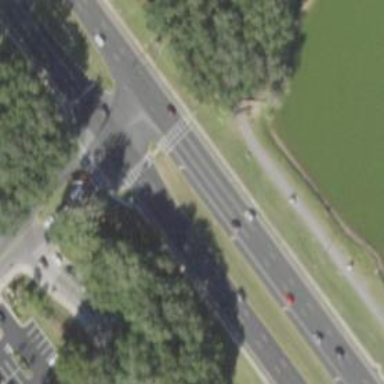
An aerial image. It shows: Uncontrolled crossing along footway.